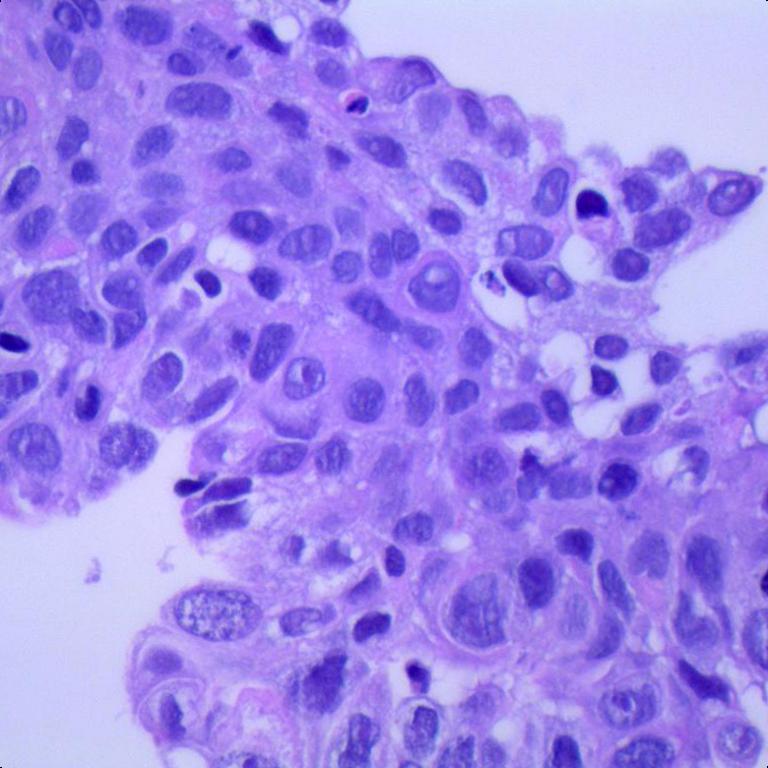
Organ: lung
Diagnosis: squamous carcinomas